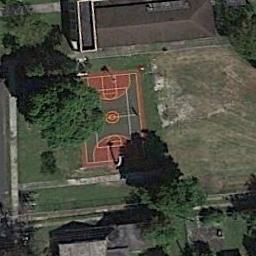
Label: basketball_court